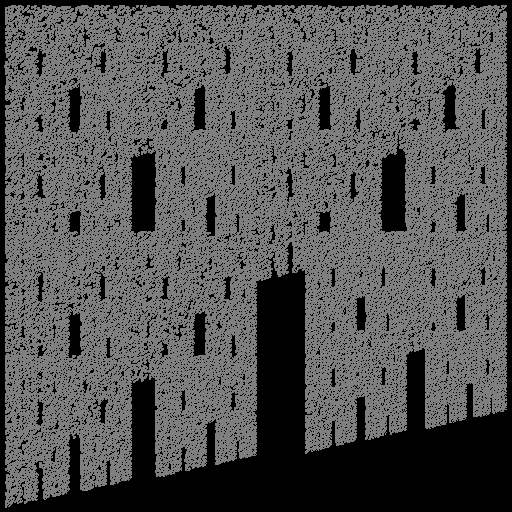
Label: castle